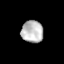
Tissue: skin
Cell type: Others
Senescence score: 0.2567
Nuclear area (px): 478
Mean DAPI intensity: 185.441